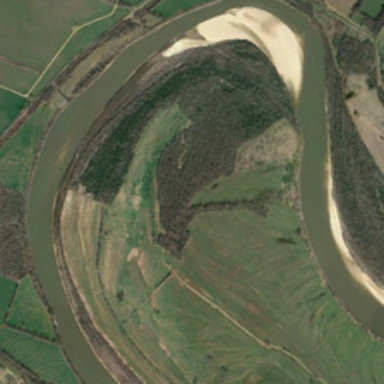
Some farmlands are in two sides of a curved river .